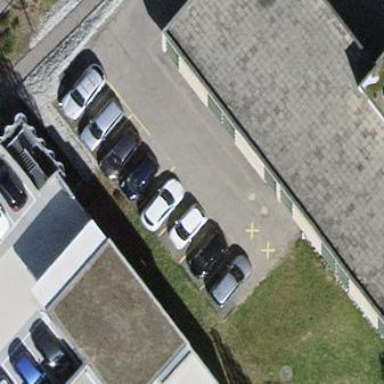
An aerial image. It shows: Parking available on the street side.